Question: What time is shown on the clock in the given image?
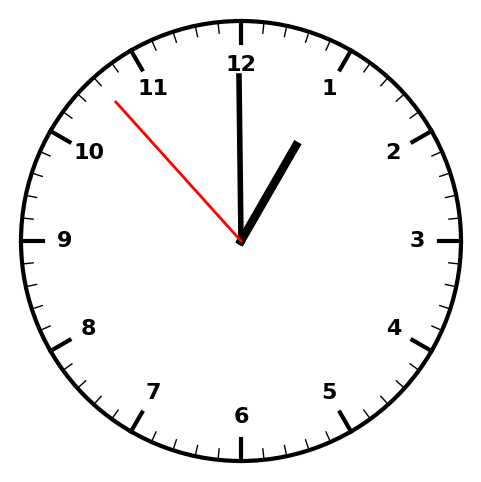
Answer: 12:59:53